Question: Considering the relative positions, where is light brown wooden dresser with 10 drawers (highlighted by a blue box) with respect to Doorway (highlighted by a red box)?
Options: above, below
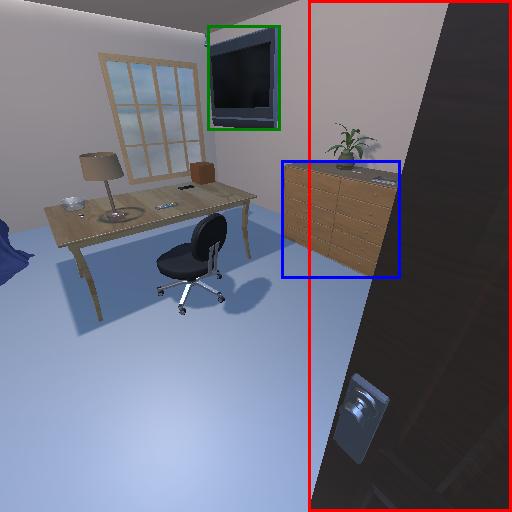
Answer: above